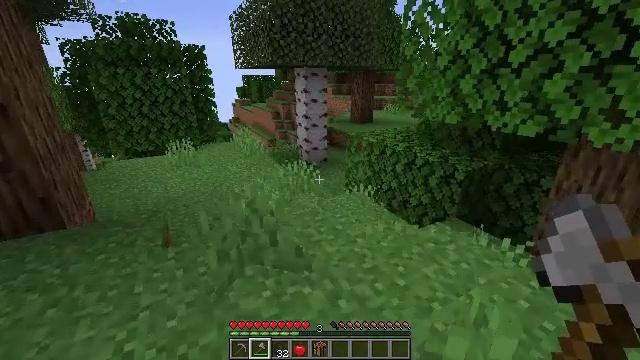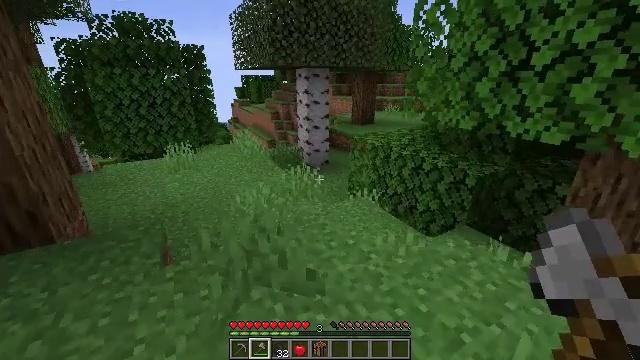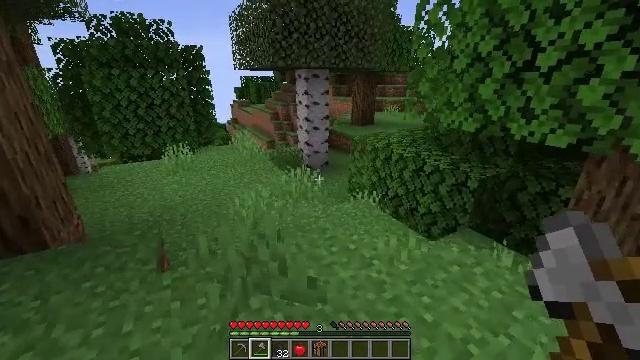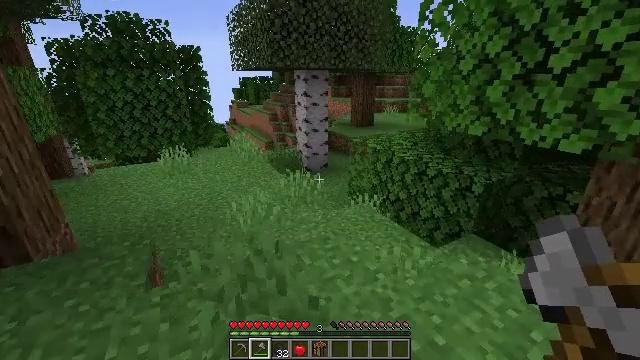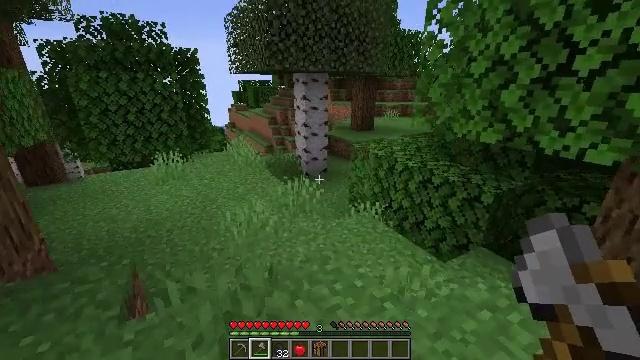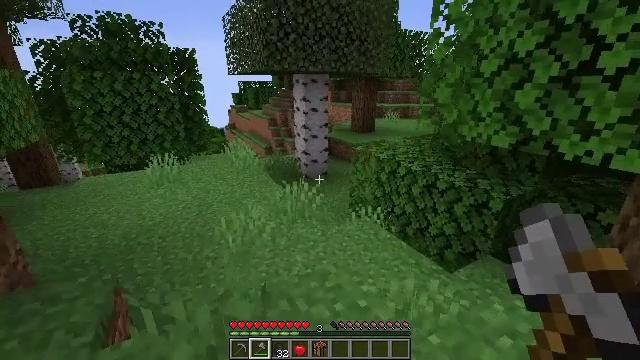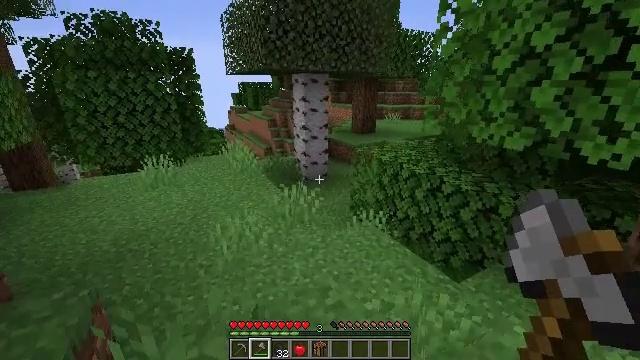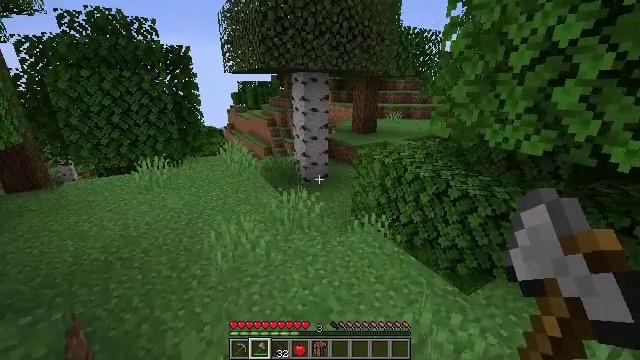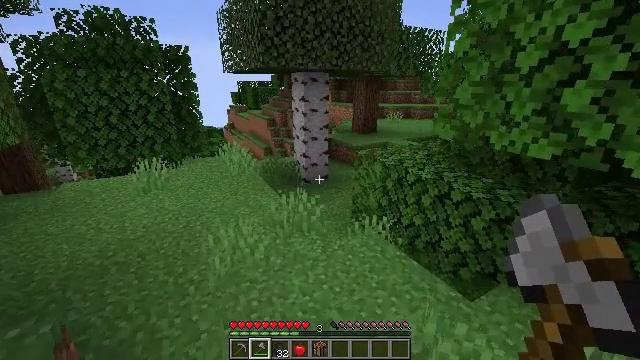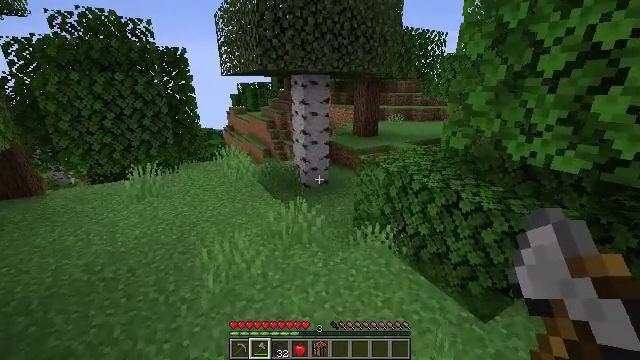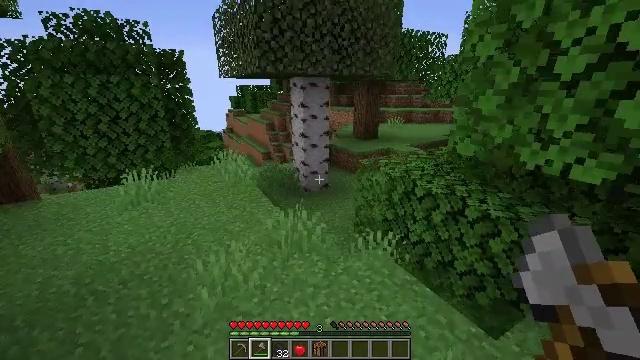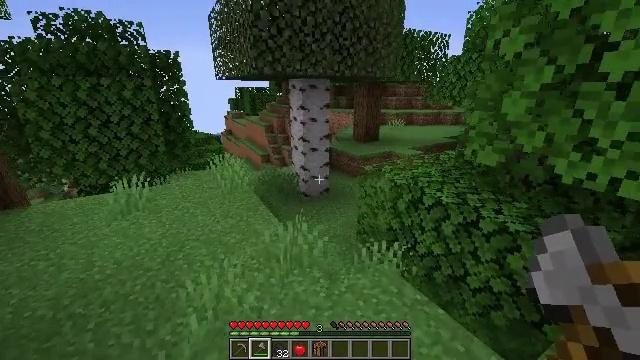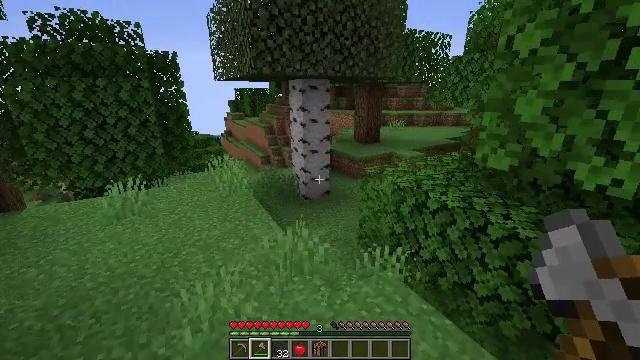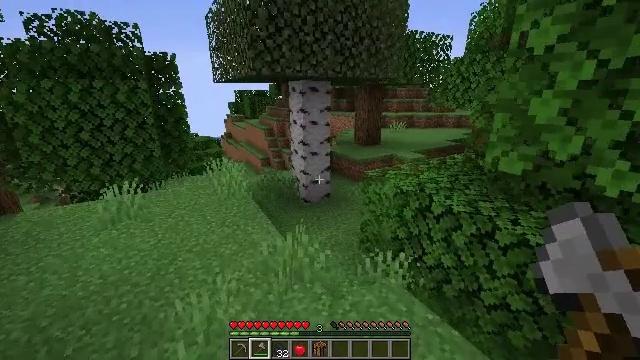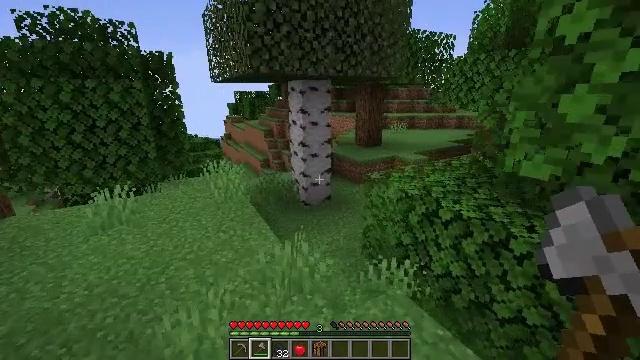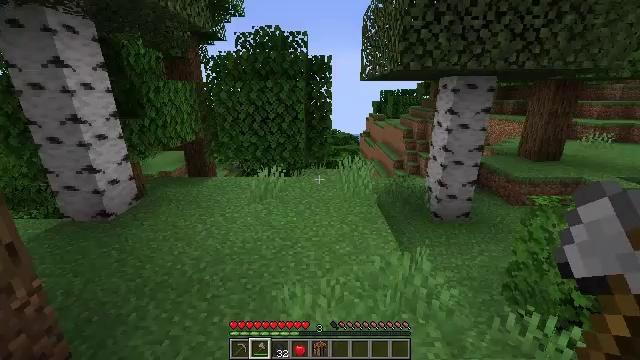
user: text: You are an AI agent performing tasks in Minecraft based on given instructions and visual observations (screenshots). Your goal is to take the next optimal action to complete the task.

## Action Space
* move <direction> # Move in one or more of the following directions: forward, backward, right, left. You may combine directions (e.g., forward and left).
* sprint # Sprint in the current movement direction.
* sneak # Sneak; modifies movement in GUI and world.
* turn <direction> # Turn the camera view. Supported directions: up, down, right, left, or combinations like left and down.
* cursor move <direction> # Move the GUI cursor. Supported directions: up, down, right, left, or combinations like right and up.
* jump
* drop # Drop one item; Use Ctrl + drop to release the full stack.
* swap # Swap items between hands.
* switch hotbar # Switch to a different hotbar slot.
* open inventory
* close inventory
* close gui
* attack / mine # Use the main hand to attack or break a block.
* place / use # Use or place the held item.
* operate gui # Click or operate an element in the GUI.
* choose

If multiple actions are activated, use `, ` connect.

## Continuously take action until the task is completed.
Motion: motion action
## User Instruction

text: Hunt fish.
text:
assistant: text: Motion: move forward
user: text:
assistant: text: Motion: move forward
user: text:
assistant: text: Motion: move forward
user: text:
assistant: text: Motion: move forward
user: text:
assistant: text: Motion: move forward
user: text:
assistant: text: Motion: move forward
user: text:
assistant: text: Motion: move forward
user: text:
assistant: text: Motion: move forward
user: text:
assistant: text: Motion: move forward
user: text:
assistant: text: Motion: move forward
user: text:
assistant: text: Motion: move forward
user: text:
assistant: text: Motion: move forward
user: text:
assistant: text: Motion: move forward
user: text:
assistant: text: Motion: move forward
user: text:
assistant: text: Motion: move forward, turn left
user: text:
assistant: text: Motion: move forward and move right, turn left
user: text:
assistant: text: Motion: move forward and move right
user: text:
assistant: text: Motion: move forward and move right
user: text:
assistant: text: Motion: move forward and move right
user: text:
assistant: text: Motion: move forward and move right
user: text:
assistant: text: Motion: move forward and move right
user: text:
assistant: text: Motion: move forward and move right
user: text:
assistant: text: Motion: move forward and move right
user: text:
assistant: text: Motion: move forward and move right
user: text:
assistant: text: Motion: move forward and move right
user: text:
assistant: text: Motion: move forward and move right
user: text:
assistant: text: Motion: move forward and move right
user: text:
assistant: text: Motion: move forward and move right
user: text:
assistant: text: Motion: move forward and move right
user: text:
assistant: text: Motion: move forward and move right